Question:
As you can see the screen flow as follows:
After clicking on the 'button2' of 'screen A', app shows 'screen B' from same storyboard which has a tab bar.
After clicking on the 'red tab' of 'screen B', app shows the 'green button'(right corner).
After clicking on the 'green button' of 'screen B', app shows 'screen C'of Storyboard 2.
I need to go back to 'screen B' of 'Storyboard 1' after clicking the back button of 'screen C', no matter from where exactly 'screen C' has appeared and the 'screen C' of 'Storyboard 2' should disappear from top to bottom.
Is it possible to do so, if yes then how?
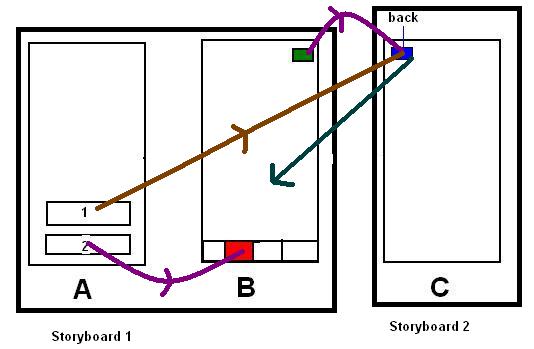
Answer: I implement segue and add the animation and it works.